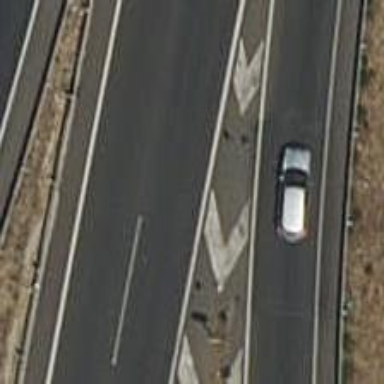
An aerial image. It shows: Motorway link.